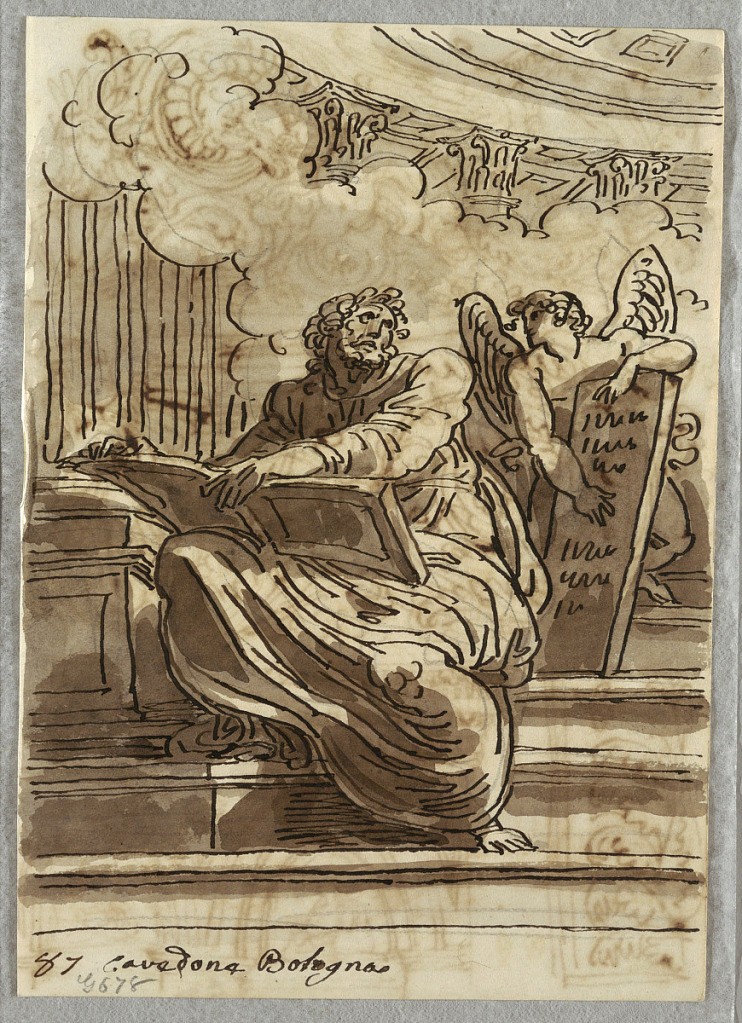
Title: Saint Matthew and an Angel
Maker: Felice Giani, Italian, 1758–1823
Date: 1813–18
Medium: Pen and brown ink, brush and brown wash on paper
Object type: Drawing
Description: On verso: architectural decorative studies